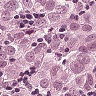
Metastatic tissue present: yes